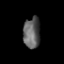
Tissue: prostate
Cell type: Fibroblasts
Senescence score: 0.7496
Nuclear area (px): 510
Mean DAPI intensity: 96.512